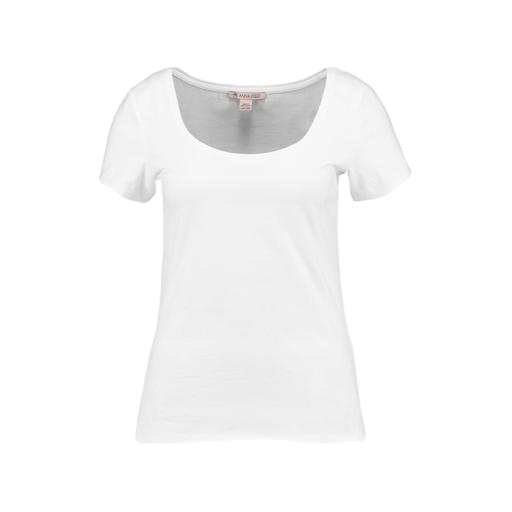
white pima t-shirt only macy, white petite t-shirt only macy, only white t-shirt, white background